Question: A State Diagram of Bug consists of 3 states. I am going to calculate the ratio of s1 to s2, 'R=s1/s2', in TFS 2010.
- S1 is the number of times that a special bug transfers from 'Resolved' state to 'Active' state. - S2 is the number of times that a developer transfers that special bug from 'Active' state to 'Resolved' state.
.
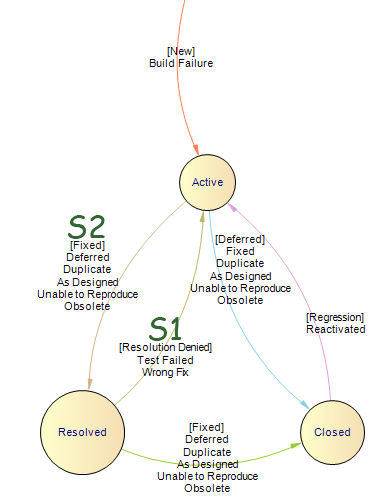
Answer: Here's my take:
You have two ways to build a report:
1. Using SQL Reporting Services, in this case such report doesn't exist so you'll have to develop your own. If you're familiar with SSRS then go for it if you have some time to spend, otherwise, it's pretty hard to get what you want.
2. Using Excel to address the TFS OLAP Cube, you'll find there the data you need. Then you can generate an Excel Graph, save the Excel file and refresh the content each time you want.
I think you should try the second solution, you'll find all the information you need <URL>